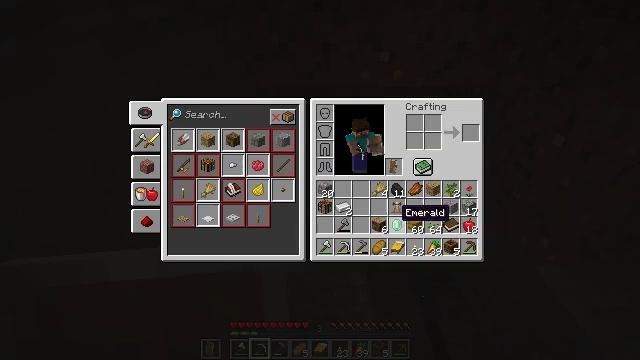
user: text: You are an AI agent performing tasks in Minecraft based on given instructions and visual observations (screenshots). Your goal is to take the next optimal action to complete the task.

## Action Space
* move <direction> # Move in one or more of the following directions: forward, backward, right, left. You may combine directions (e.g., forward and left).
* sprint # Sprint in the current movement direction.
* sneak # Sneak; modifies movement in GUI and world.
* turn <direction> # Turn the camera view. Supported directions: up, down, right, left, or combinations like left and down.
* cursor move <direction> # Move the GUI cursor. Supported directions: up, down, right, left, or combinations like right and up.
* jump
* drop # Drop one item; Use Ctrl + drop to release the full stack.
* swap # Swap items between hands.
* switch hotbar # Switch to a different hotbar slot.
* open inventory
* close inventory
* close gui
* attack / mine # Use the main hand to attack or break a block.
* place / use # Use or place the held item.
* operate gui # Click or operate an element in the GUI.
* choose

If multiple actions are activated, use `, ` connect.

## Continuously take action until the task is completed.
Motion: motion action
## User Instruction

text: Drop a mossy cobblestone.
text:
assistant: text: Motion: sprint